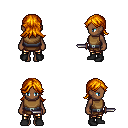
a pixel art fantasy rpg character, female body template, human, dark skin, leather chest armor, gold greaves, dark blonde loose hair, black shoes, dagger, four views (front, back, left, right), 2x2 character sprite sheet, small pixel art, hard edges, no anti-aliasing